Question: This is my log cat :

It says 'Fatal Exception : Main' and 'res.resources' not found, and a lot of another errors. Whats going on?
This is my main activity :
'''
public class MainActivity extends Activity {
private final static String highscore = "Your High Score : ";
private ListView listMenu;
@Override
public void onCreate(Bundle savedInstanceState) {
super.onCreate(savedInstanceState);
setContentView(R.layout.activity_main);
ListMenu listMenuData[] = new ListMenu[]
{
new ListMenu(R.drawable.repetition, "Repetition
" + highscore, 0)
};
ListMenuAdapter adapter = new ListMenuAdapter(this, R.layout.listmenu_item, listMenuData);
listMenu = (ListView)findViewById(R.id.listMenu);
View header = (View)getLayoutInflater().inflate(R.layout.listmenu_header, null);
listMenu.addHeaderView(header);
listMenu.setAdapter(adapter);
}
@Override
public boolean onCreateOptionsMenu(Menu menu) {
getMenuInflater().inflate(R.menu.activity_main, menu);
return true;
}
'''
This is the ListMenu, for setter-getter :
'''
public class ListMenu {
public int icon, highscore;
public String title;
public ListMenu(){
super();
}
public ListMenu(int icon, String title, int highscore){
super();
this.icon = icon;
this.title = title;
this.highscore = highscore;
}
'''
And this is my ListMenuAdapter class :
'''
public class ListMenuAdapter extends ArrayAdapter<ListMenu> {
Context context;
int layoutResourceId;
ListMenu listmenu[] = null;
static class MenuHolder{
ImageView imgMenuIcon;
TextView txtTitle, txtHighScore;
}
public ListMenuAdapter (Context context, int layoutResourceId, ListMenu[] listmenu){
super(context, layoutResourceId, listmenu);
this.context = context;
this.layoutResourceId = layoutResourceId;
this.listmenu = listmenu;
}
@Override
public View getView(int position, View convertView, ViewGroup parent) {
// TODO Auto-generated method stub
View row = convertView;
MenuHolder holder = null;
if(row == null)
{
LayoutInflater inflater = ((Activity)context).getLayoutInflater();
row = inflater.inflate(layoutResourceId, parent, false);
holder = new MenuHolder();
holder.imgMenuIcon = (ImageView)row.findViewById(R.id.imgMenuIcon);
holder.txtTitle = (TextView)row.findViewById(R.id.txtTitle);
holder.txtHighScore = (TextView)row.findViewById(R.id.txtHighScore);
row.setTag(holder);
}
else holder = (MenuHolder)row.getTag();
ListMenu menu = listmenu[position];
holder.imgMenuIcon.setImageResource(menu.icon);
holder.txtTitle.setText(menu.title);
holder.txtHighScore.setText(menu.highscore);
return row;
}
'''
I followed and modified my codes from this tutorial : <URL>
'android.content.res.resources$NotFoundException'
Sorry for the long post, i really dont know what to do now
Thanks :D
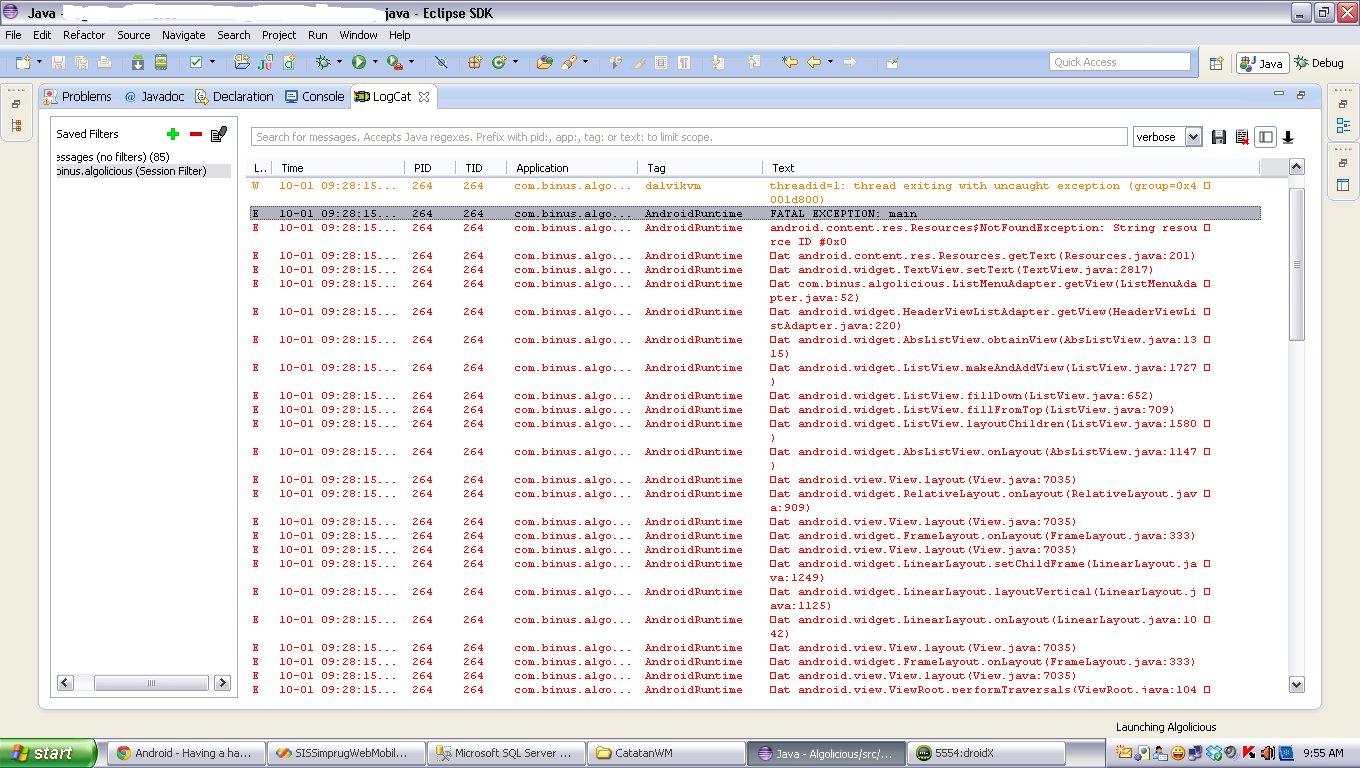
Answer: If so, then this is the problem. You should do :
'''
holder.txtHighScore.setText(""+menu.highscore);
'''
Since 'menu.highscore' is 'int', it will invoke method 'setText(int resId)' which loads the assossiated resource id that you defined on your 'strings.xml'.
If you put '""+menu.highscore', it will invoke 'setText(CharSequence text)' which is what you want.